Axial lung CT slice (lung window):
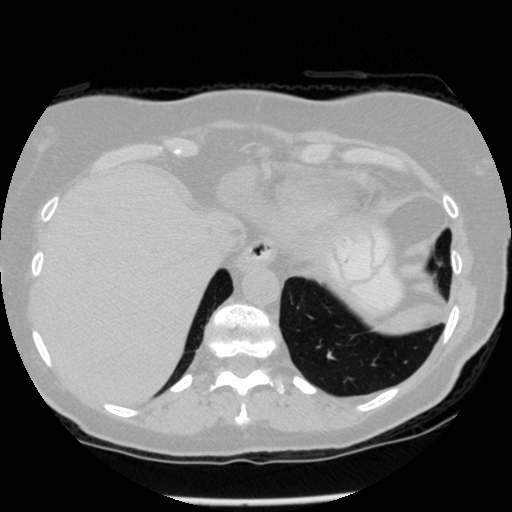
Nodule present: no